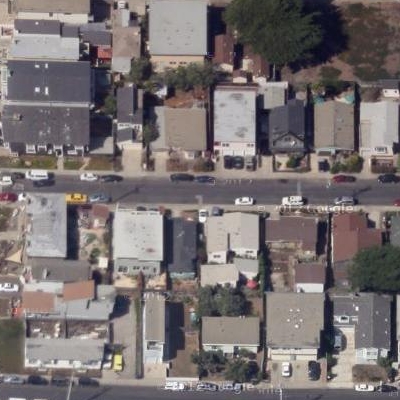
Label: Resident